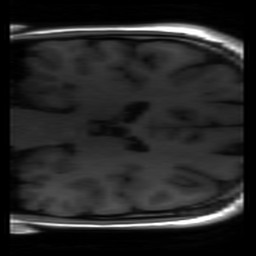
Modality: T1w
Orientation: coronal